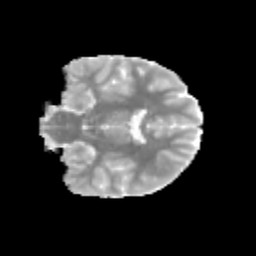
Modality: MD
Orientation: coronal
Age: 13
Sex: female
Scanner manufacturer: siemens
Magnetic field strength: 3 T
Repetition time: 3.8 s
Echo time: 0.07 s